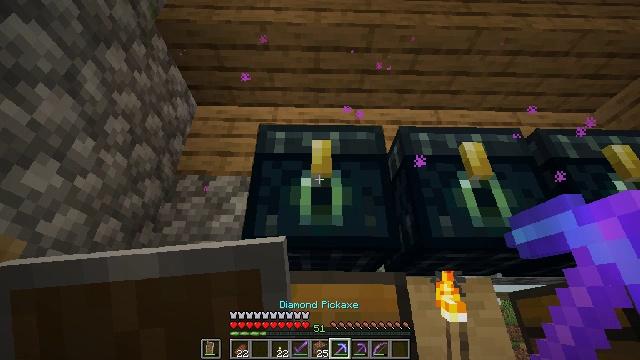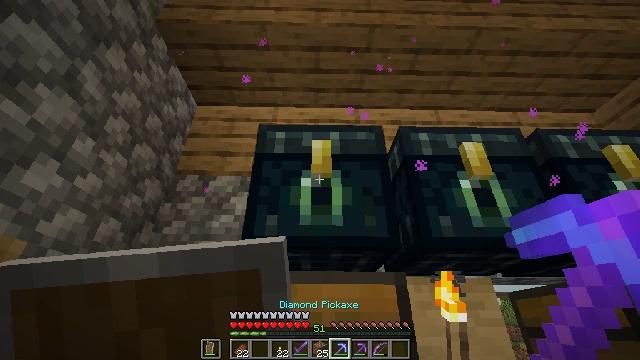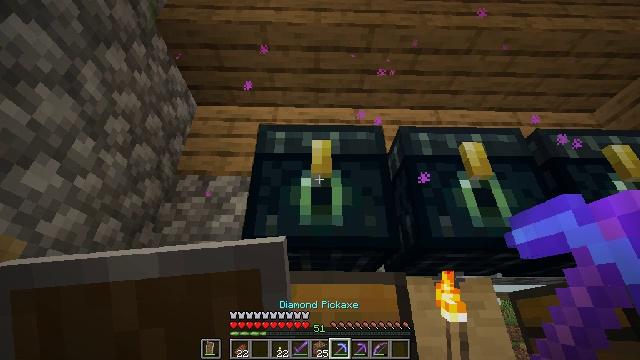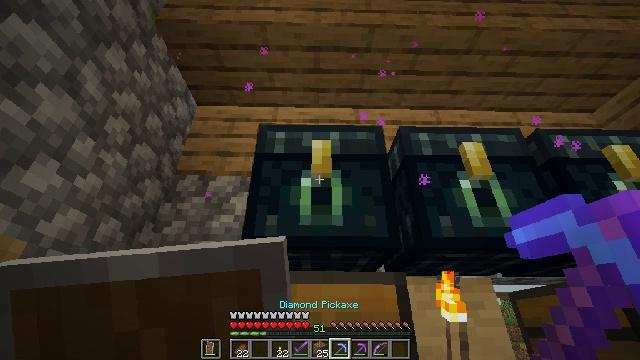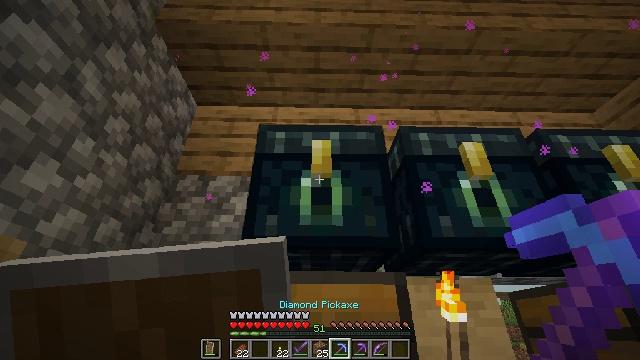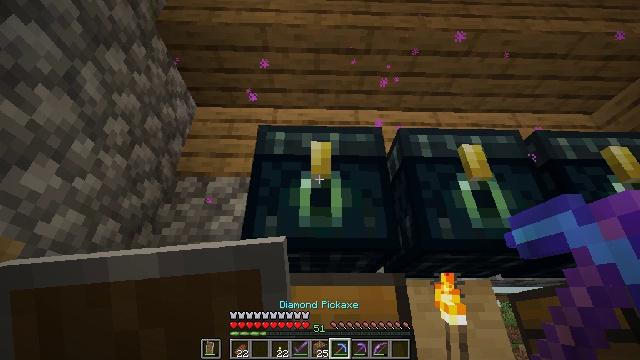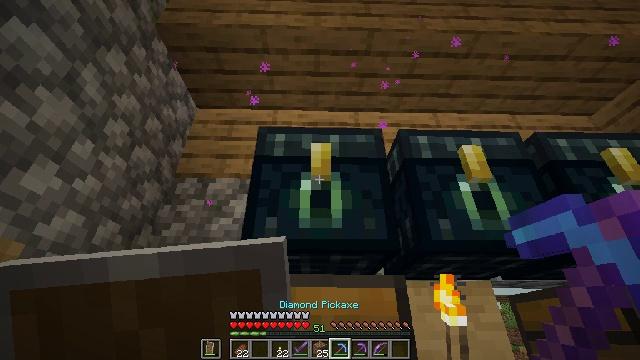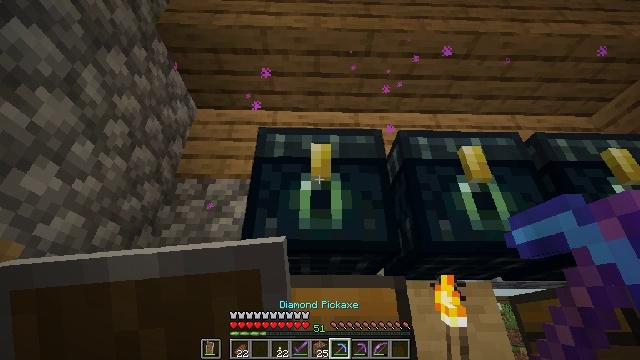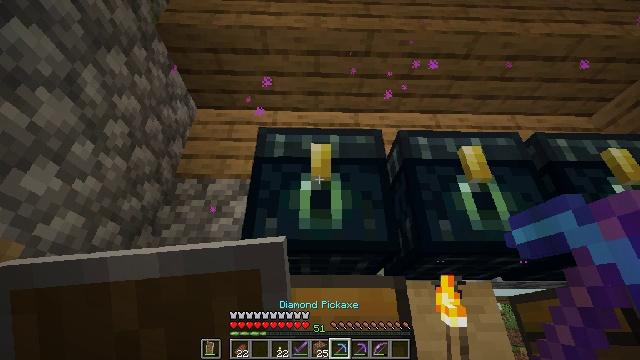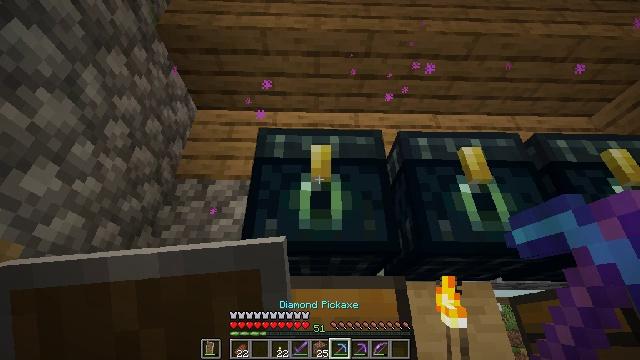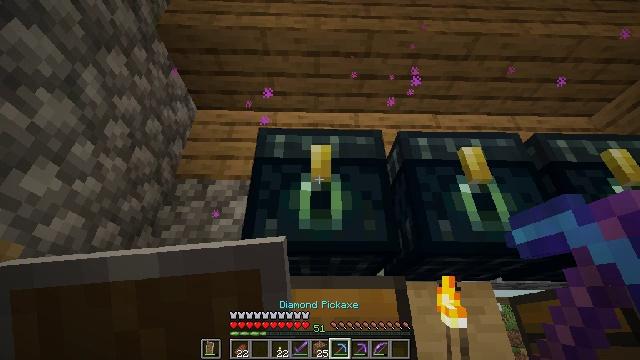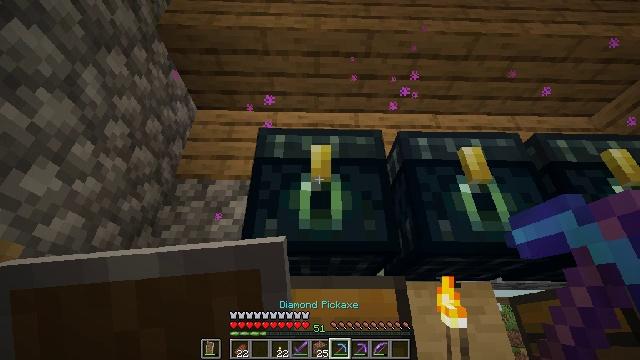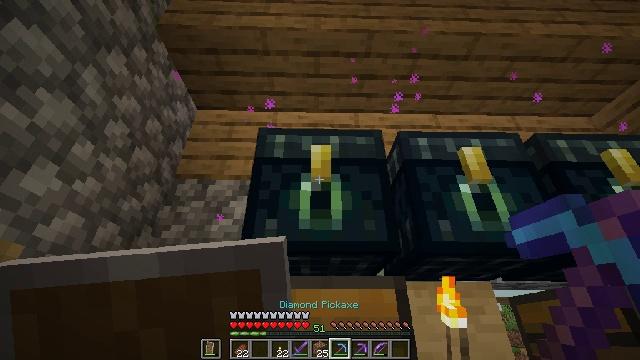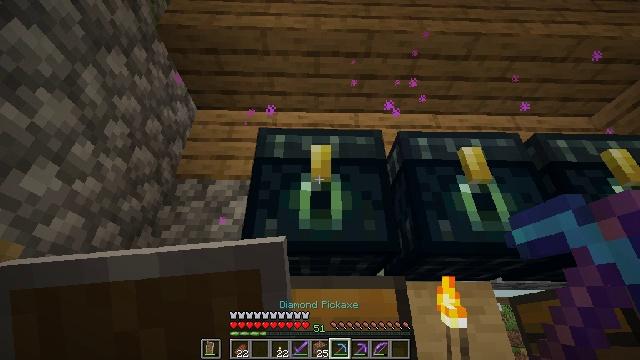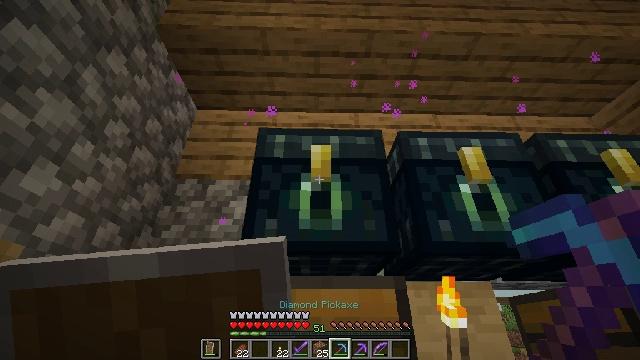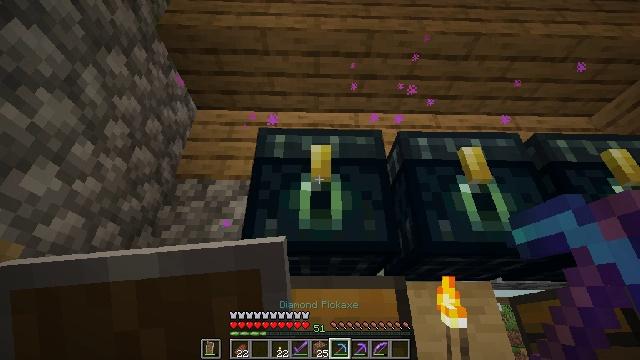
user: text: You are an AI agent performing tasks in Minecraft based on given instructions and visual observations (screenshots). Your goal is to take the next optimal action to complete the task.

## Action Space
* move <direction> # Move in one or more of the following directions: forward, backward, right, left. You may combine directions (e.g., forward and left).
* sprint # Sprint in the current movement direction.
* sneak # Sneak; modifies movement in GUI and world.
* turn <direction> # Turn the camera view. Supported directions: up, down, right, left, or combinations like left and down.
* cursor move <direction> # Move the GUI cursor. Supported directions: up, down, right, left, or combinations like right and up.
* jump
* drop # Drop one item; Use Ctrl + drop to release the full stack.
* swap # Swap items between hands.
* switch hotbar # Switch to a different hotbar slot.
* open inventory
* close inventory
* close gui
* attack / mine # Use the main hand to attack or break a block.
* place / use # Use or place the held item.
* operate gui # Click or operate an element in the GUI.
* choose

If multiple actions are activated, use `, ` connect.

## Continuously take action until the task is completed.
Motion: motion action
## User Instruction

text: Use a pickaxe to gather the ender chest.
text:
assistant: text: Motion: no_op
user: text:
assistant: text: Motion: no_op
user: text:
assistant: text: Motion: no_op
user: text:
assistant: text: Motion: no_op
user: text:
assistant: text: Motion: no_op
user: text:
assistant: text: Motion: no_op
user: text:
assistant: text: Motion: no_op
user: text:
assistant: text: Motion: no_op
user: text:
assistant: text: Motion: no_op
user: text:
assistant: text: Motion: no_op
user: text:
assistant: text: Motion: no_op
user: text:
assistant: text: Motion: no_op
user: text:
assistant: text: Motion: no_op
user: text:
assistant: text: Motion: no_op
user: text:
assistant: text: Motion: no_op
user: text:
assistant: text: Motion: no_op
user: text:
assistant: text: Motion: no_op
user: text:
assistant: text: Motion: no_op
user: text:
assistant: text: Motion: no_op
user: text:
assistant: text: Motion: no_op
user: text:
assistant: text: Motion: no_op
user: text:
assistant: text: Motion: no_op
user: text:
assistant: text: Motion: no_op
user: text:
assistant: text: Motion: close inventory
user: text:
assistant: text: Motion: close inventory
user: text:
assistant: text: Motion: close inventory
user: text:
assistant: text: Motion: no_op
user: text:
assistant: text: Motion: no_op
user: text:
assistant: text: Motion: turn right and down
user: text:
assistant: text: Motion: turn right and down